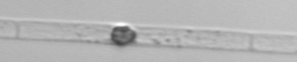
Label: Dactyliosolen_blavyanus